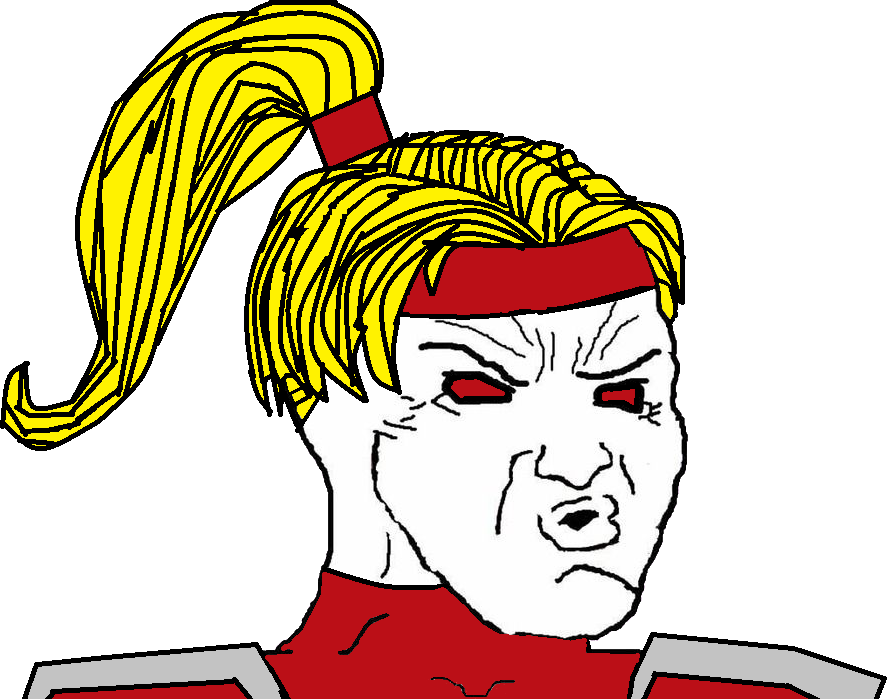
Label: 5_Hooker